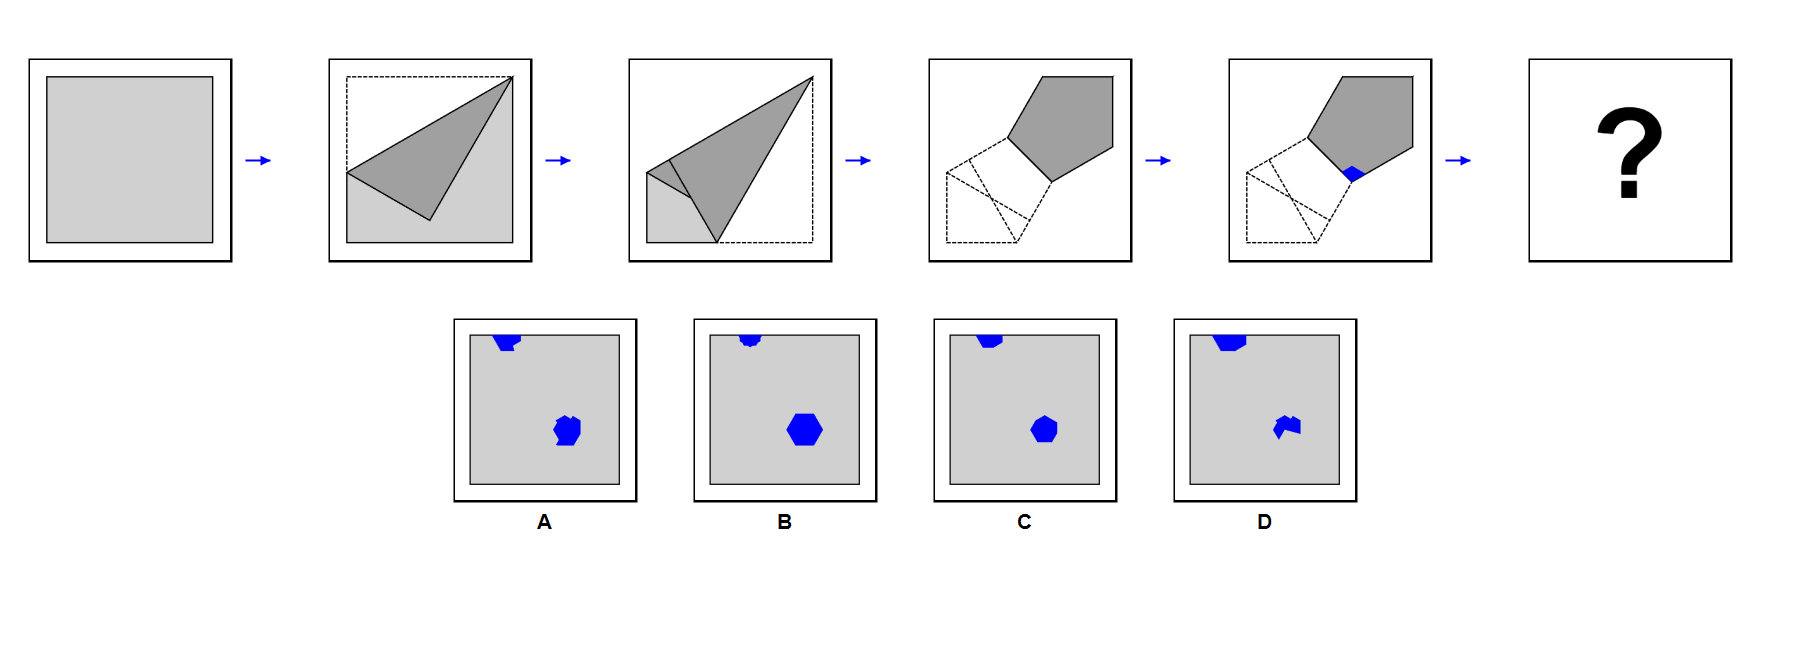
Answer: C